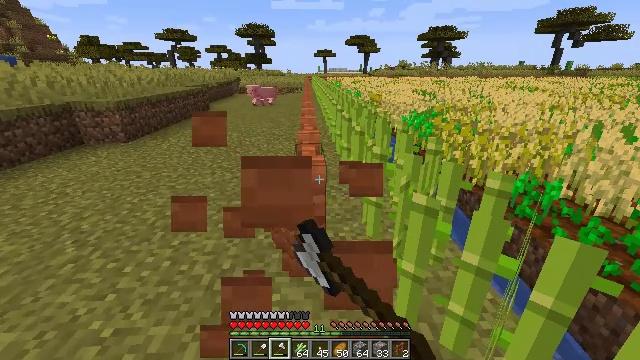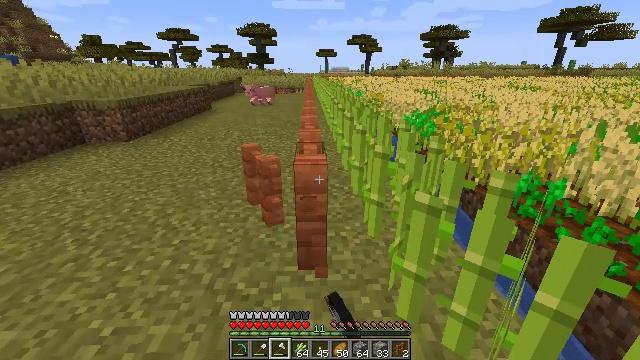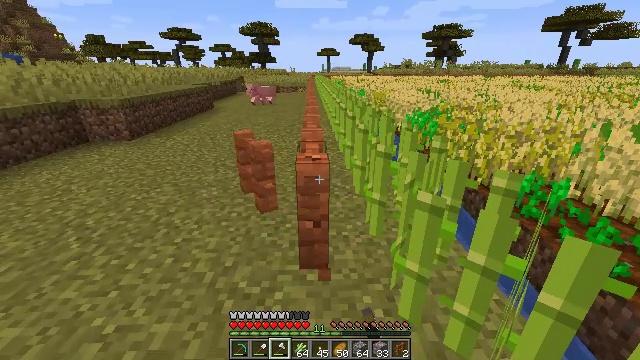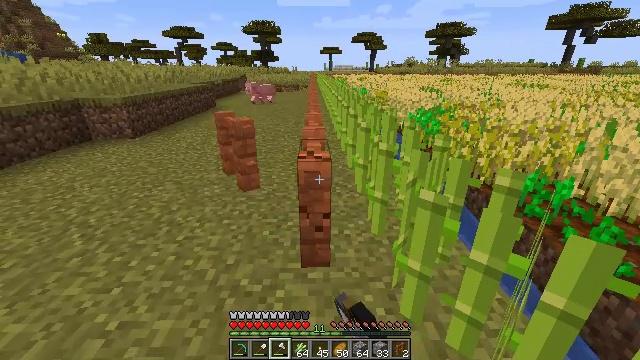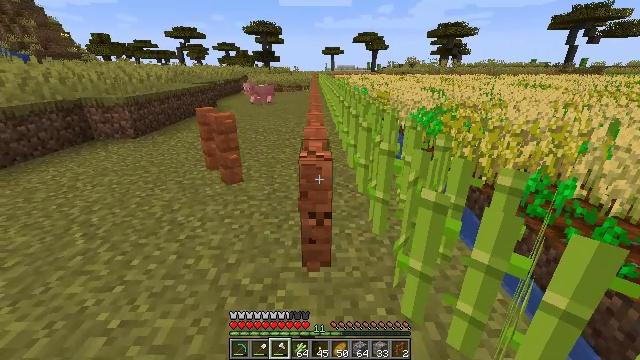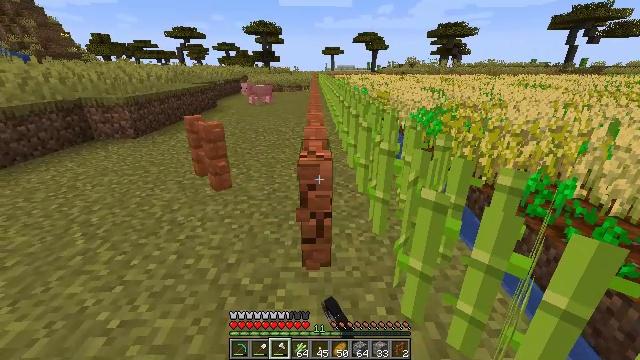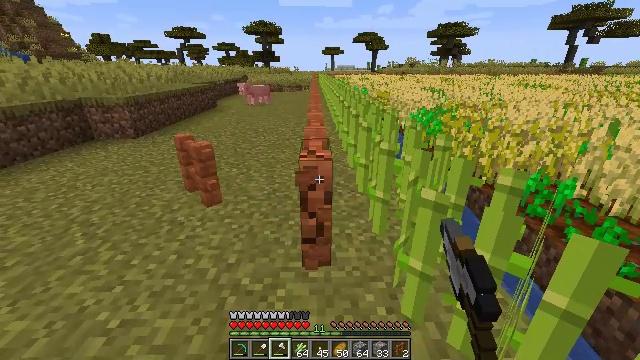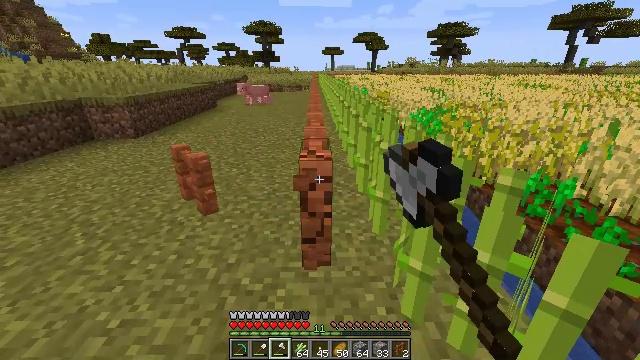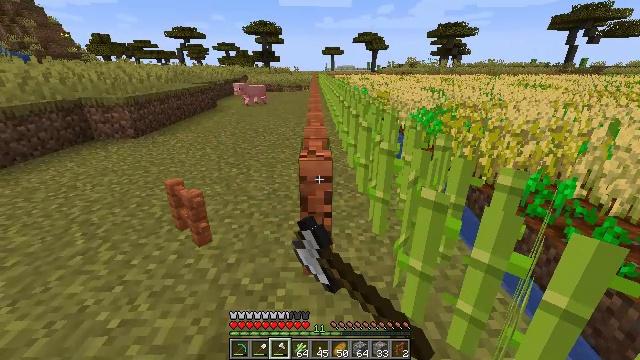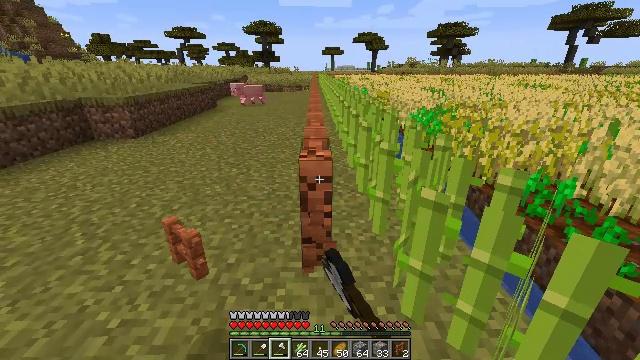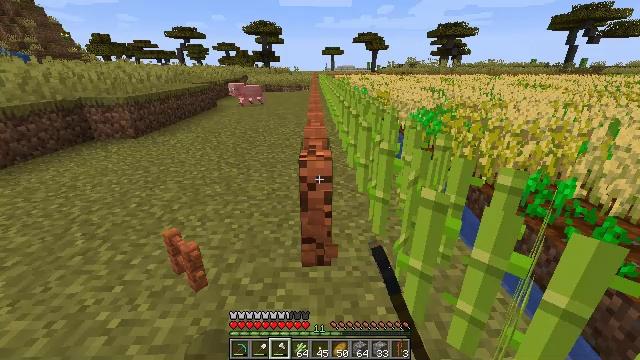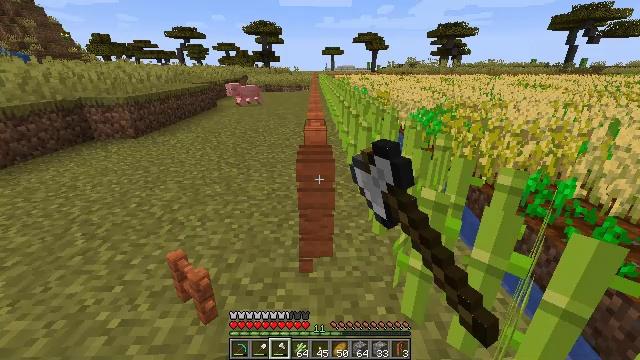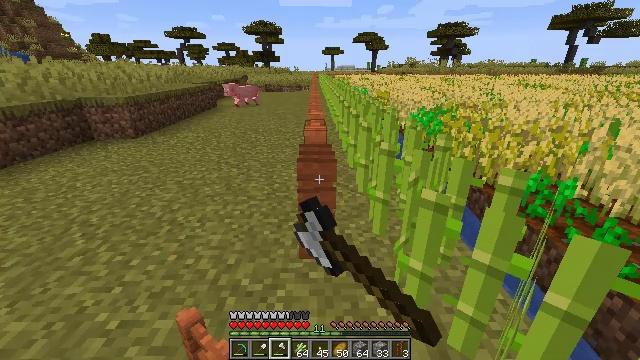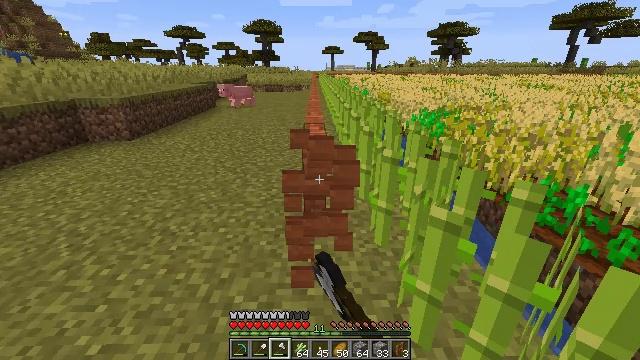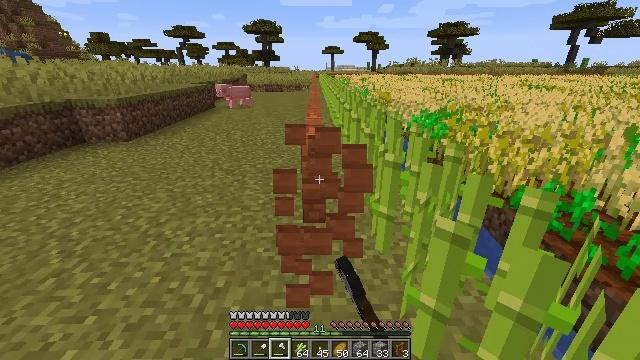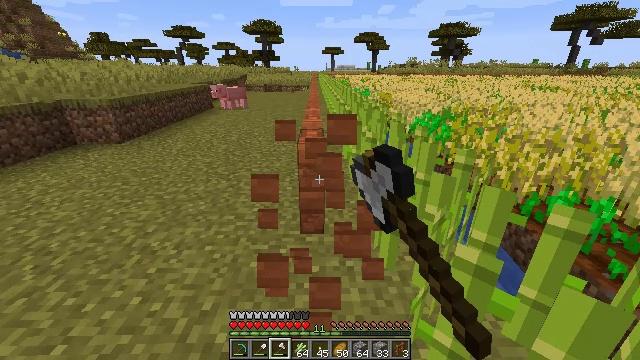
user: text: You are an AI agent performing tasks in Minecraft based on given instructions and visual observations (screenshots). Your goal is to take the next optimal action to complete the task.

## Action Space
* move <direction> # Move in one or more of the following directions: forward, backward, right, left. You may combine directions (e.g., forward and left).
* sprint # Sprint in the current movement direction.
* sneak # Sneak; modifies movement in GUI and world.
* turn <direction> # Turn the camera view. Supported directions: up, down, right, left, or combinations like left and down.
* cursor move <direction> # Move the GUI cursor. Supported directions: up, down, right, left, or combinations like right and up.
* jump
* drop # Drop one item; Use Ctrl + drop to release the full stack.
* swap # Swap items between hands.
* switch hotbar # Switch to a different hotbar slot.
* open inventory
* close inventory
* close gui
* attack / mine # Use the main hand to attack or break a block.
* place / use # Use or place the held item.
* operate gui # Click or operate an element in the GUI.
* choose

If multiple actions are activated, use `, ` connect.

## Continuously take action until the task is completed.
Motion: motion action
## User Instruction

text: Gather the acacia fence.
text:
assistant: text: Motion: attack / mine
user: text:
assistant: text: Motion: attack / mine
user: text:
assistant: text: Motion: attack / mine
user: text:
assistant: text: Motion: attack / mine
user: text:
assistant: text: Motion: attack / mine
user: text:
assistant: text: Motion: attack / mine
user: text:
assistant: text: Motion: attack / mine
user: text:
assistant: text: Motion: attack / mine
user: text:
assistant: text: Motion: attack / mine
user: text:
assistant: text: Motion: attack / mine
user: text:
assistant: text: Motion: attack / mine
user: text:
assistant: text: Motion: move forward, attack / mine
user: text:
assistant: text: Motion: move forward, attack / mine
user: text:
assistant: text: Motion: move forward, attack / mine
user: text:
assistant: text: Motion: move forward, attack / mine
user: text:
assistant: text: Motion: attack / mine
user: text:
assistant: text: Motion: attack / mine
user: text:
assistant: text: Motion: attack / mine
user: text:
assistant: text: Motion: attack / mine
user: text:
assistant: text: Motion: attack / mine
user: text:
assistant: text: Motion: attack / mine
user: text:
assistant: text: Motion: attack / mine
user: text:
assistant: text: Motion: attack / mine
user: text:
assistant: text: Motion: attack / mine
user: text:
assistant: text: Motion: attack / mine
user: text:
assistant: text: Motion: attack / mine
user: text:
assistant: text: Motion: attack / mine
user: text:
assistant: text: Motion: attack / mine
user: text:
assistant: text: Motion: move forward, attack / mine
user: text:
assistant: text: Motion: move forward, attack / mine